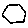
Label: hexagon